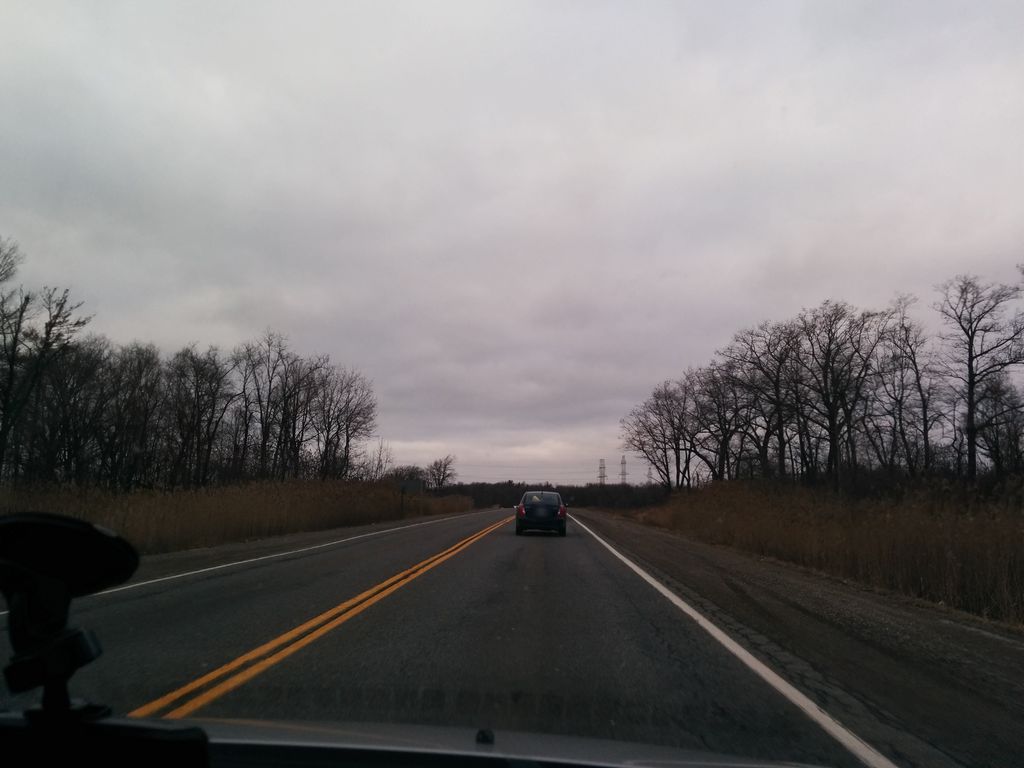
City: hamilton